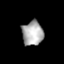
Tissue: skin
Cell type: Epithelial cells
Senescence score: 0.2599
Nuclear area (px): 502
Mean DAPI intensity: 172.215